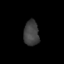
Tissue: skin
Cell type: Epithelial cells
Senescence score: 0.8772
Nuclear area (px): 379
Mean DAPI intensity: 63.536